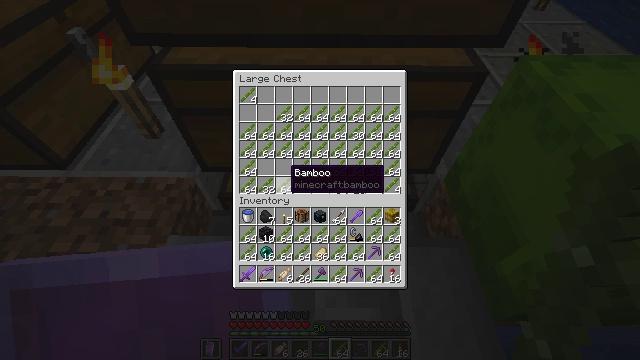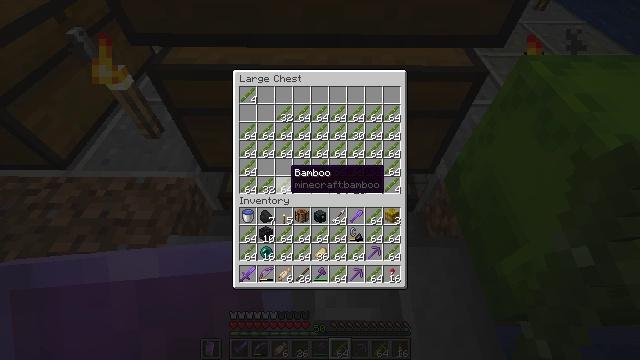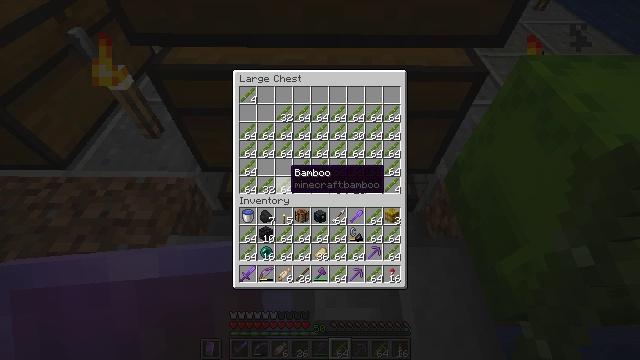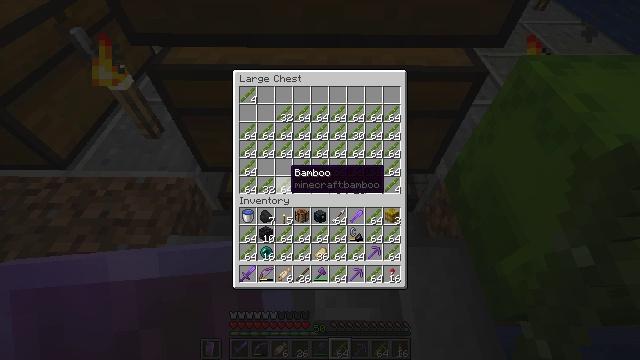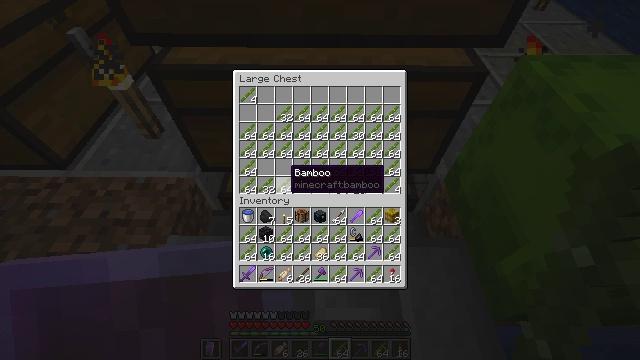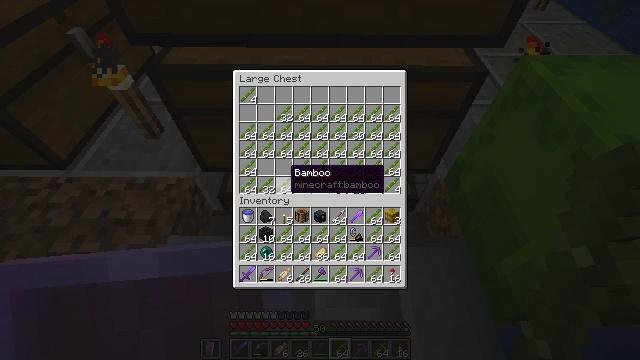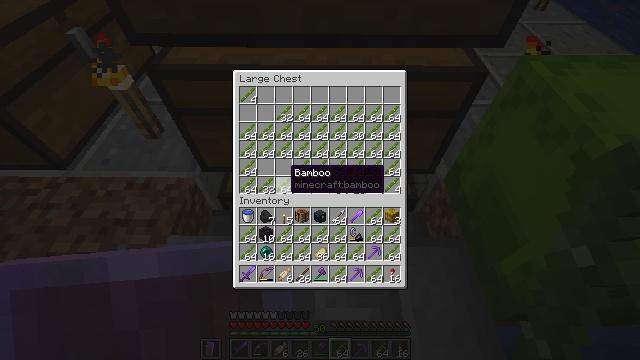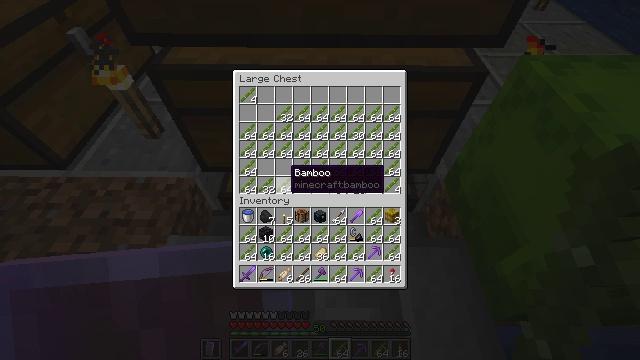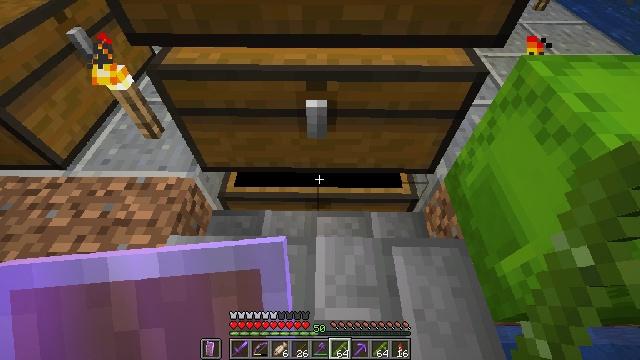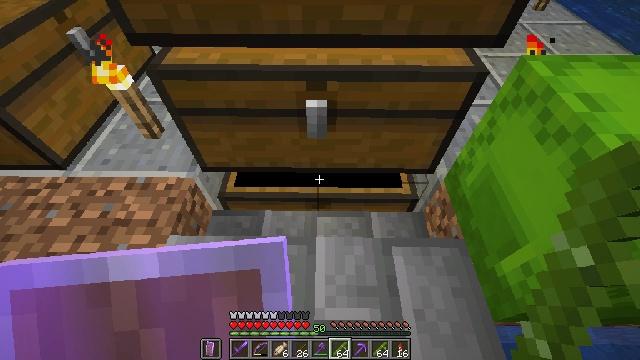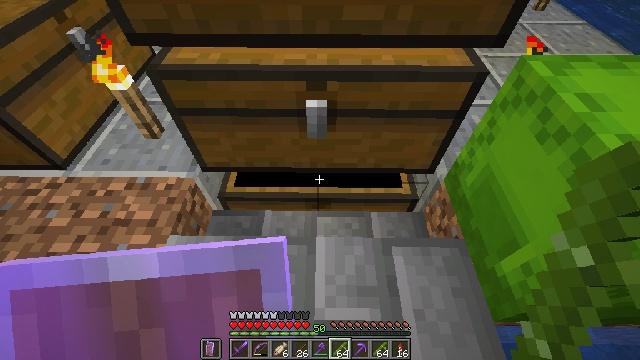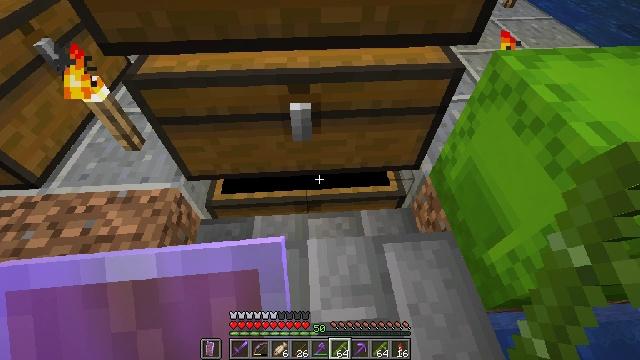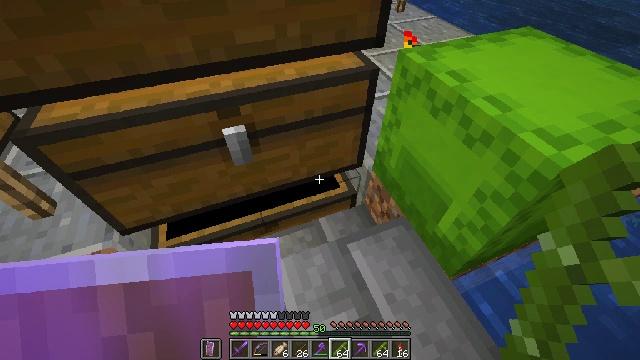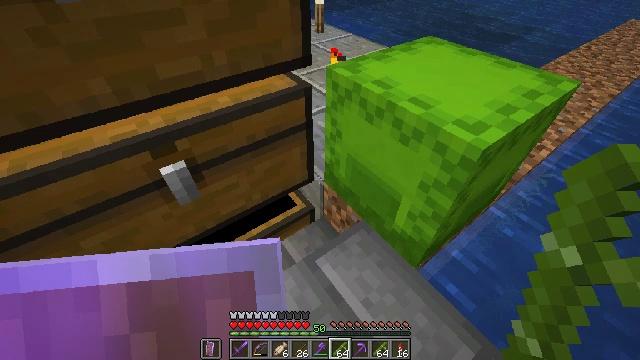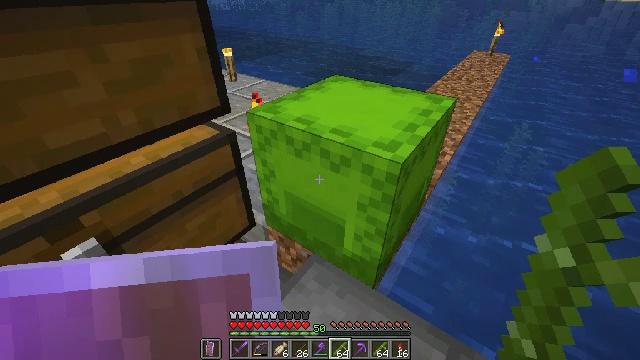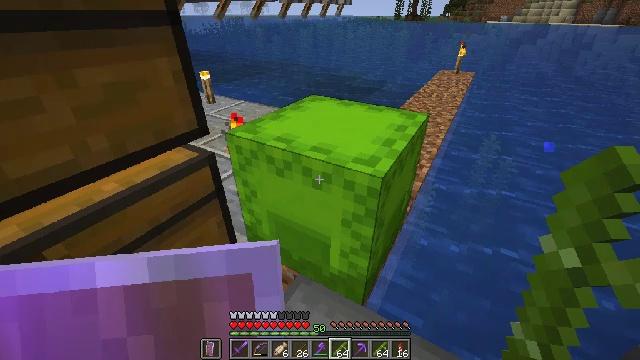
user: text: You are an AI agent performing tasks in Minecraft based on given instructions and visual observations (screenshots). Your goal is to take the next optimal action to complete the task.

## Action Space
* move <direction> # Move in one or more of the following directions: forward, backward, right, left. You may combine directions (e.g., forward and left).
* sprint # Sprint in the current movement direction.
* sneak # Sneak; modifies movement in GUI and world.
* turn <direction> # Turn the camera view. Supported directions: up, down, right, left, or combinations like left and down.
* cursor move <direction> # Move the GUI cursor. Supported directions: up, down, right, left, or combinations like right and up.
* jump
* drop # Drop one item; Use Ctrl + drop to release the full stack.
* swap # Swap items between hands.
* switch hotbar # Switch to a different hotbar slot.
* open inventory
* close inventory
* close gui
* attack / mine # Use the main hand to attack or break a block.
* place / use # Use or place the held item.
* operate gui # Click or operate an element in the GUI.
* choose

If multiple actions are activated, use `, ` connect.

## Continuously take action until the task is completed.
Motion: motion action
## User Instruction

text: Pick up the lime shulker box from the ground.
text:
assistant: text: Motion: no_op
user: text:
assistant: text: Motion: no_op
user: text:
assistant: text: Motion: no_op
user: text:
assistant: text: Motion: no_op
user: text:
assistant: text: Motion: no_op
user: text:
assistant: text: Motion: no_op
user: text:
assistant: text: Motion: no_op
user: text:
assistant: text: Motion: no_op
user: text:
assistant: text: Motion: no_op
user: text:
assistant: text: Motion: no_op
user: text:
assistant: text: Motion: turn right
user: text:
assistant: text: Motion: turn right and up
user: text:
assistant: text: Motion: turn right and up
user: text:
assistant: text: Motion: turn right and up
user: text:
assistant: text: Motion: turn right and up
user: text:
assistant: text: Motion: no_op
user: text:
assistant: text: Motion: no_op
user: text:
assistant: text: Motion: no_op
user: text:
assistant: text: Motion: no_op
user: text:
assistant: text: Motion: no_op
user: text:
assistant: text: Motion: use / place
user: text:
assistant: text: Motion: use / place
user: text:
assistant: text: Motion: use / place
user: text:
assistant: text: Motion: no_op
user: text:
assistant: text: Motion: no_op
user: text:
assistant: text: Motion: no_op
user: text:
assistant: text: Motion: no_op
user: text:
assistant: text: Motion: no_op
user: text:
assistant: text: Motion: no_op
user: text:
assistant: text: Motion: no_op